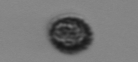
Label: Pseudochattonella_farcimen